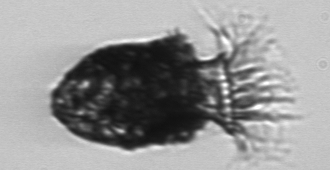
Label: Stenosemella_pacifica